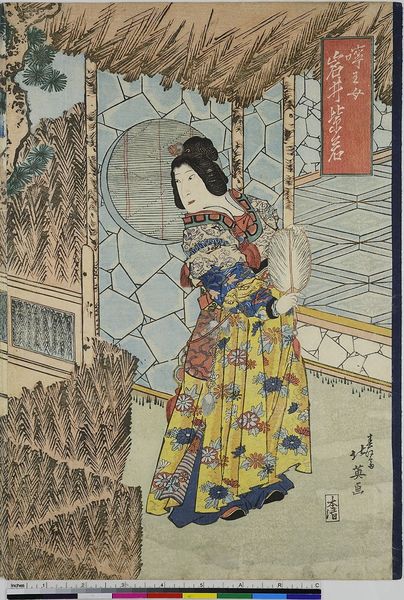
Titel: Der Schauspieler Iwai Shijaku als Neiwannyo
Künstler: Shunbaisai Hokuei
Standort: Hamburg
Institution: Museum für Kunst und Gewerbe Hamburg
Schlagwörter: baum, blau, gelb, frau, schwarz, blüten, dach, haus, rot, fächer, boden, haare, theater, kreis, hellblau, holzschnitt, schrift, schuhe, dunkelblau, japanisch, asien, druckgraphik, druckgrafik, zeit, schauspieler, farbholzschnitt, schauspielerin, kabuki, edo, reproduktionen, druckerzeugnisse, theaterkostüm, theateraufführung